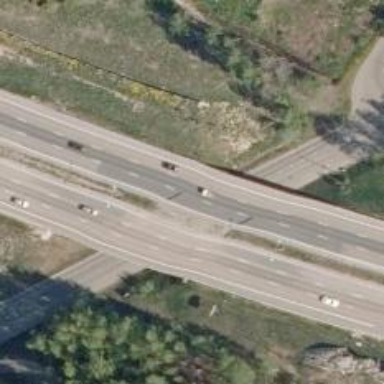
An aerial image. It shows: Asphalt bridge on motorway.